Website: ulta-beauty
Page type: customer-info-address
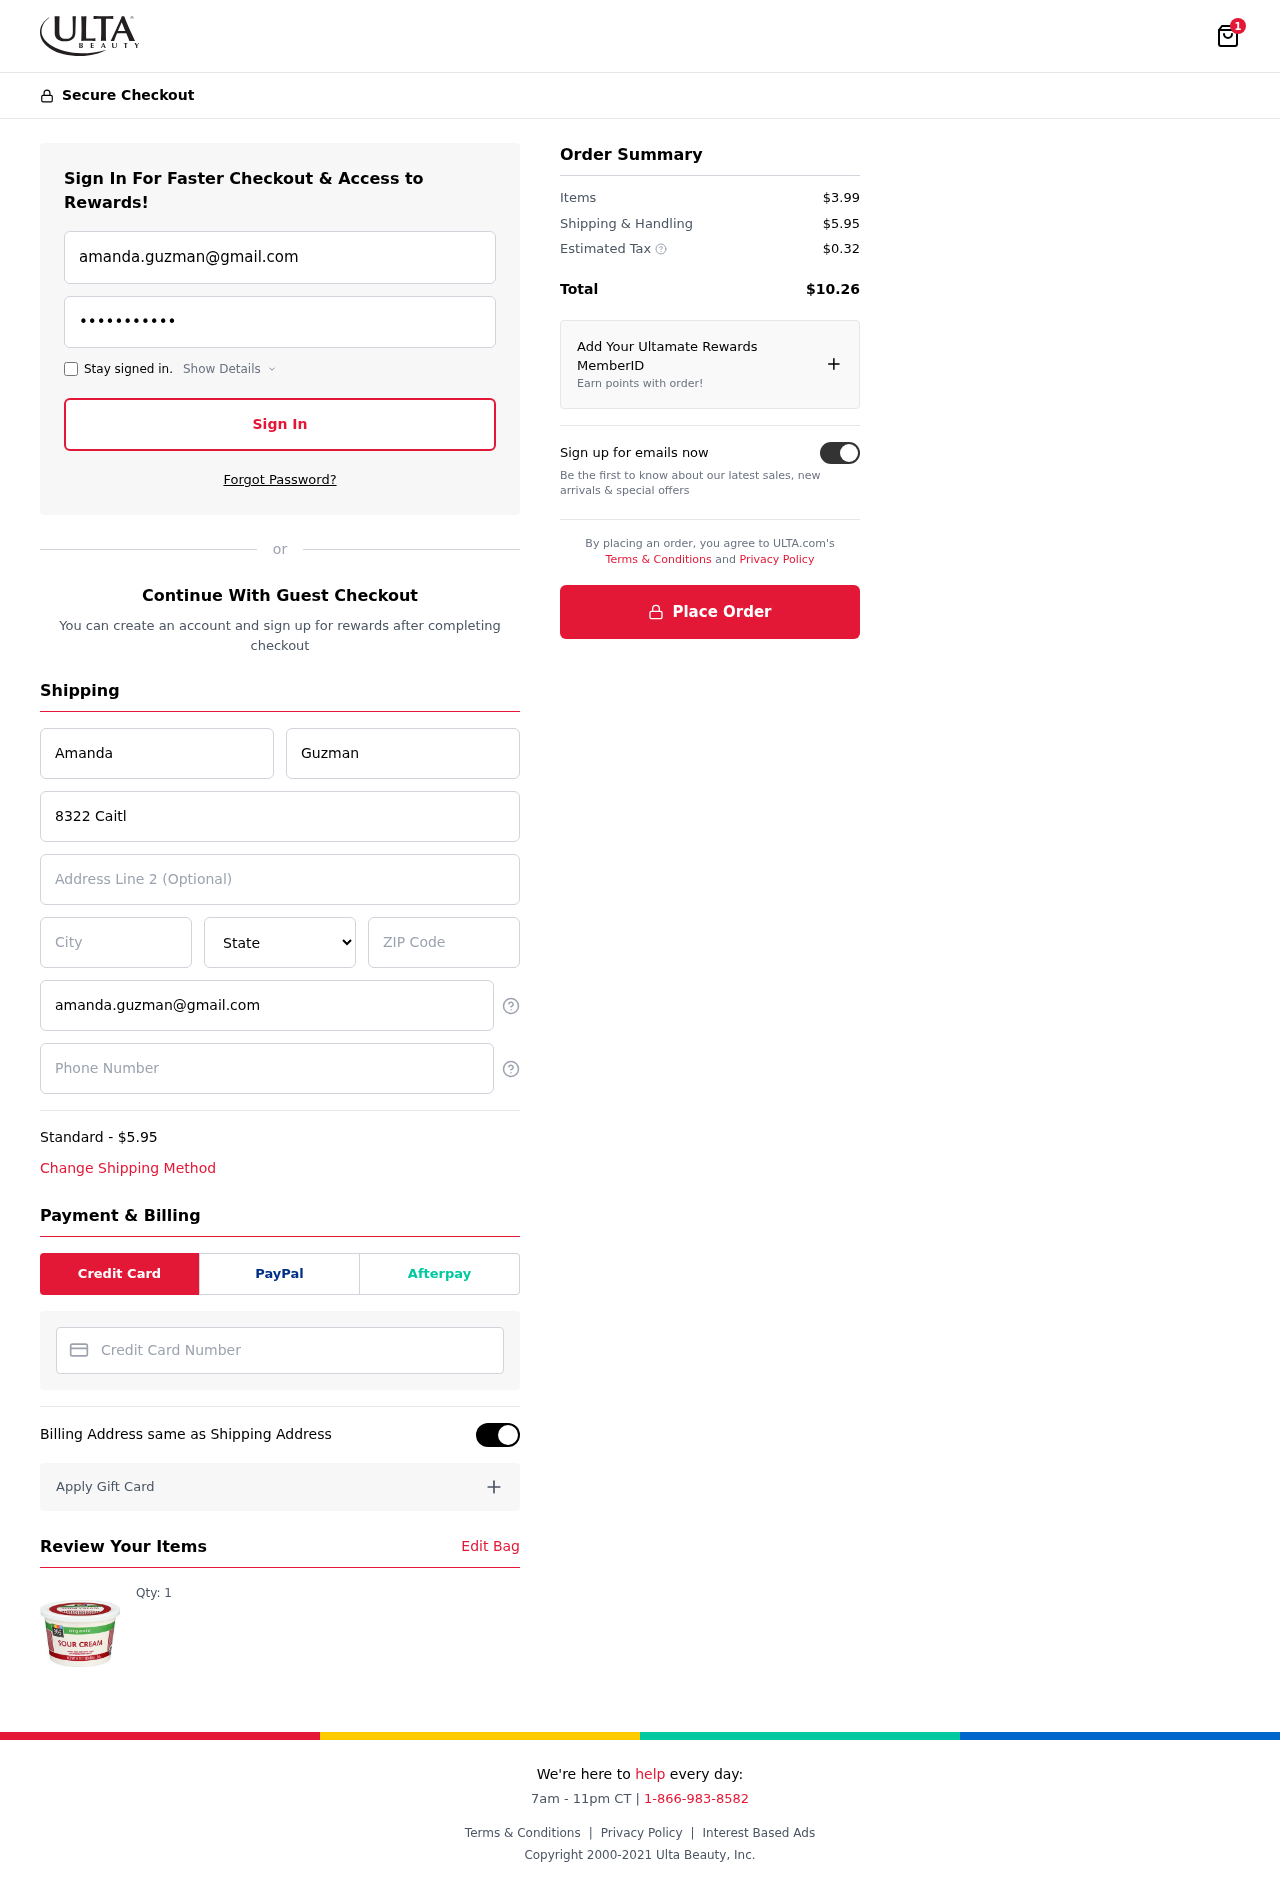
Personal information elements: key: PII_CARD_NUMBER
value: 3465 6684 5347 585
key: PII_CITY
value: Davidchester
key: PII_EMAIL
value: amanda.guzman@gmail.com
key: PII_FIRSTNAME
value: Amanda
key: PII_LASTNAME
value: Guzman
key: PII_PHONE
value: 6902676176
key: PII_POSTCODE
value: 49670
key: PII_STATE
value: Michigan
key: PII_STREET
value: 8322 Caitlin Port
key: PII_STREET2
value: Apt. 741
Product elements: key: PRODUCT1_QUANTITY
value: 1
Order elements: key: ORDER_NUM_ITEMS
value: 1
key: ORDER_SHIPPING_COST
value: $5.95
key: ORDER_ITEMS_TOTAL
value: $3.99
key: ORDER_SHIPPING_COST2
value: $5.95
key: ORDER_TAX
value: $0.32
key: ORDER_TOTAL
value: $10.26